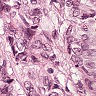
Metastatic tissue present: yes